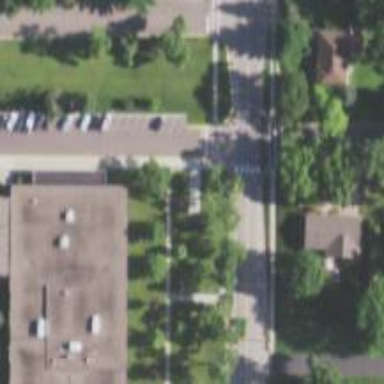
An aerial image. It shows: Left sidewalk along asphalt tertiary road.